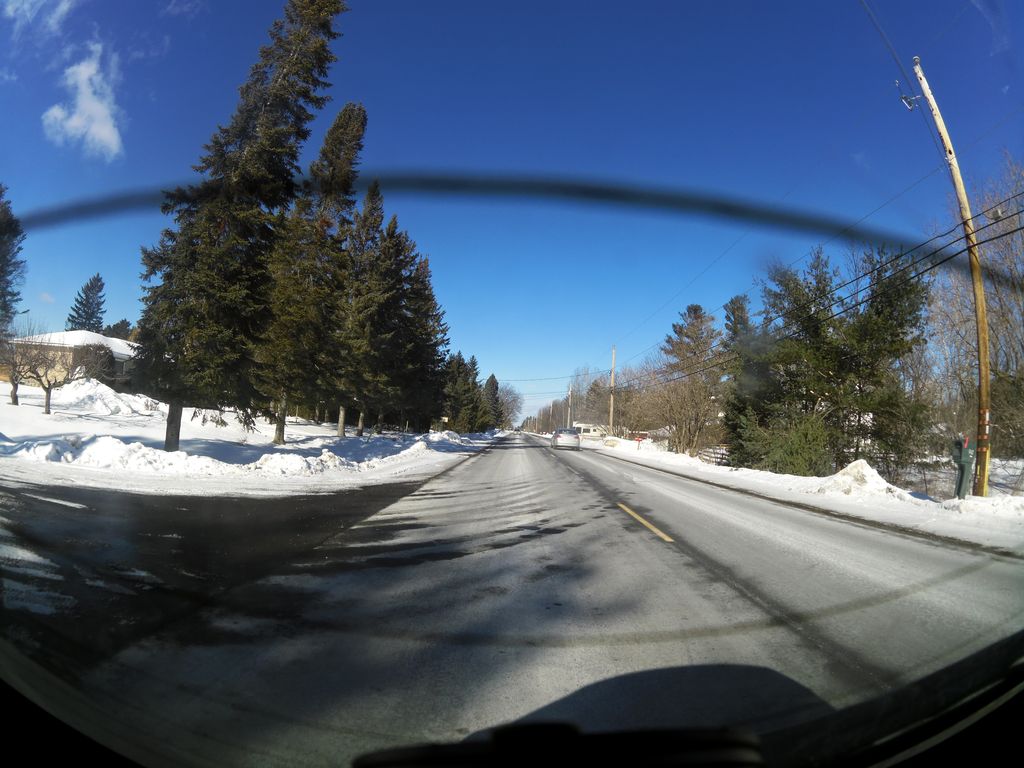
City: ottawa-gatineau